Question: I tried to draw a rectangle ,erase it and redraw another rectangle in a canvas.
The result of this three operation is that there are two rectangle .
Html 5 api javascript : <URL>
'''
function Oggetto(idname,nome,posizione_x,posizione_y,width,height,doption){
this.nome = nome ;
this.posizione_x = posizione_x ;
this.posizione_y = posizione_y ;
this.width = width ;
this.height = height ;
this.doption = doption ;
this.idname = idname ;
console.log(this.idname);
this.context = document.getElementById(idname).getContext("2d");
}
Oggetto.prototype.draw = function () {
};
Oggetto.prototype.clear = function () {
};
function Entita(idname,nome,posizione_x,posizione_y,width,height,doption){
Oggetto.call(this,idname,nome,posizione_x,posizione_y,width,height,doption);
}
Entita.prototype.draw = function (){
this.context.rect(this.posizione_x,this.posizione_y,this.width,this.height);
this.context.stroke();
};
Entita.prototype.clear = function () {
// this.context.clearRect(this.posizione_x, this.posizione_y, this.width, this.height);
//Richiamo il metodo per la creazione di un rettangolo con background
this.context.clearRect(this.posizione_x-4, this.posizione_y-4, this.width+10, this.height+10);
};
Entita.prototype.enlarge = function (w,h) {
this.clear();
this.width = w;
this.height = h;
this.draw();
};
Entita.prototype = new Oggetto();
'''
javascript code that call it :
'''
e =new Entita("ke","pio",10,10,100,100,"prova");
e.draw();
e.enlarge(400,200);
'''
Result:

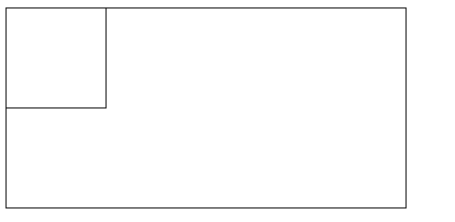
Answer: Since you're using the to draw your rectangle, you need to reset the current working path with 'beginPath'. Otherwise, you're just adding new subpaths to the current working path, which is why both rectangles are drawn on using 'stroke' in 'Entitia.draw'.
You could always just go with 'strokeRect' to avoid any confusion with the filling/stroking the current working path, but if you plan to add arbitrary shapes in the future, your best bet is to simply add the line 'this.context.beginPath()' as the first statement for 'Entitia.draw'.
'''
Entita.prototype.draw = function () {
this.context.beginPath();
//Other statements for defining
//current working path and stroking/filling
//it
};
'''
<URL>.